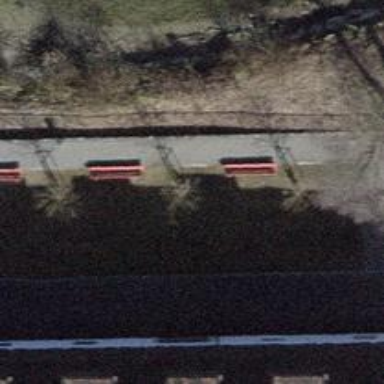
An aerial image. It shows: Red bench.